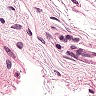
Metastatic tissue present: no